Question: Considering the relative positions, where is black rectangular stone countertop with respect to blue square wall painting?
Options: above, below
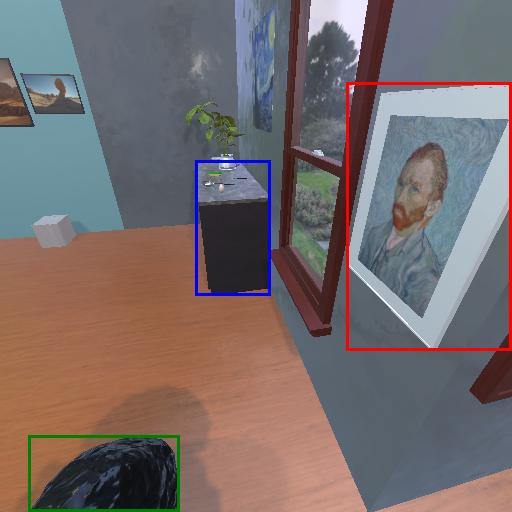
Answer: above